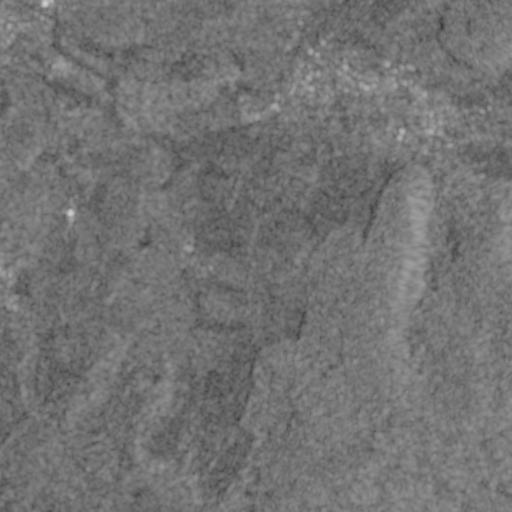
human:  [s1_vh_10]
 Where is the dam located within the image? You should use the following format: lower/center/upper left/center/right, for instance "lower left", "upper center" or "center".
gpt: The dam is located in the upper right of the image.
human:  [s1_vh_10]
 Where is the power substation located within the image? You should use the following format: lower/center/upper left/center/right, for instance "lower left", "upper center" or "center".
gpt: The power substation is located in the upper right of the image.
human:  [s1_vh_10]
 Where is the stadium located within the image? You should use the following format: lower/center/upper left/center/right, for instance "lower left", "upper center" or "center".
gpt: The stadium is located in the upper left of the image.
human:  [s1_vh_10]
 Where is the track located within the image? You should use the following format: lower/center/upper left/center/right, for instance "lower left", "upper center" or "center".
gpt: The track is located in the upper left of the image.
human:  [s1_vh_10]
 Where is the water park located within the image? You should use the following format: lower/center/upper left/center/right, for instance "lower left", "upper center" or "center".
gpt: The water park is located in the upper left of the image.
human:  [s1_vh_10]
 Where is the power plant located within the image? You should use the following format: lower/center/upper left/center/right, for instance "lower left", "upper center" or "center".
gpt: There is no power plant in the image.

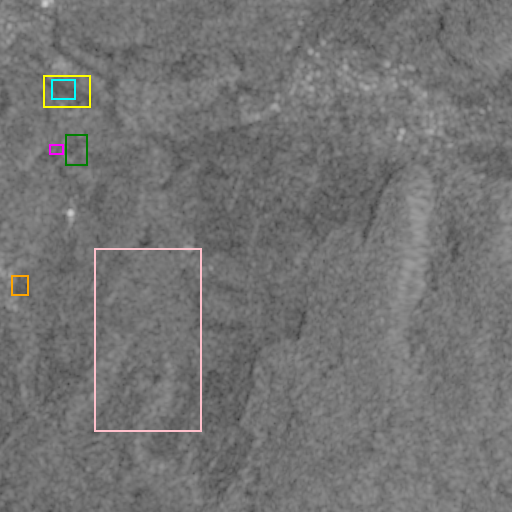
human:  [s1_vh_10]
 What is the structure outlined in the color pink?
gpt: The structure outlined in pink is a crop field.
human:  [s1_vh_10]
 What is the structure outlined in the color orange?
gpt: The structure outlined in orange is a park.
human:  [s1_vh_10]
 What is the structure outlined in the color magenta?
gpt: The structure outlined in magenta is a parking lot.
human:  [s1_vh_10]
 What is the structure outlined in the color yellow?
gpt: The structure outlined in yellow is a stadium.
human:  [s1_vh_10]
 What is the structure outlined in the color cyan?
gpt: The structure outlined in cyan is a track.
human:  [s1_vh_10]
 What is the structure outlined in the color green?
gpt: The structure outlined in green is a water park.
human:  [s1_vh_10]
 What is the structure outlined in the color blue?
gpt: There is no blue outline.